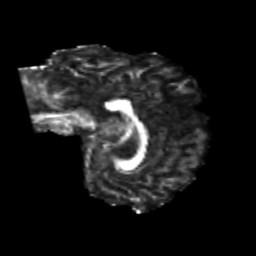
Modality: FA
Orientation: sagittal
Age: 23
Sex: female
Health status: healthy
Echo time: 0.074 s